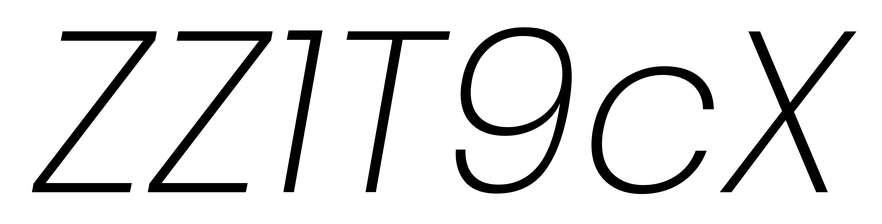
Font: Poppins-ExtraLightItalic